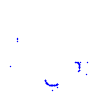
Particle: kaon